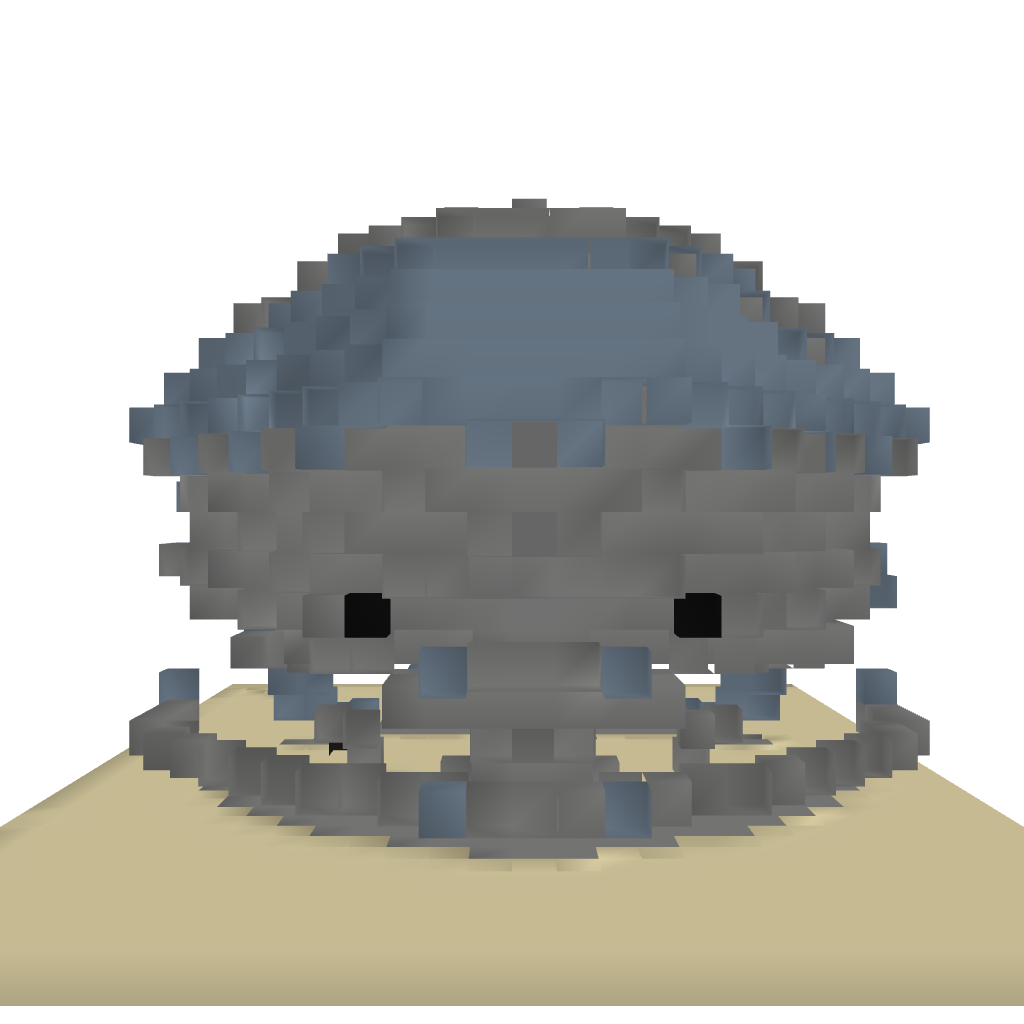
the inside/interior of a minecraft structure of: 3d skull house